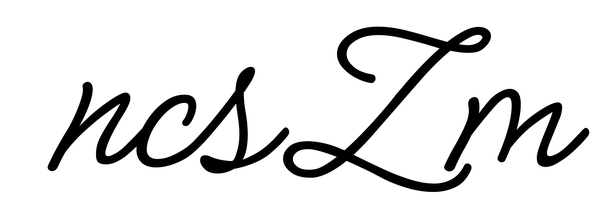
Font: MeowScript-Regular